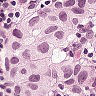
Metastatic tissue present: yes